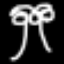
Label: palm tree